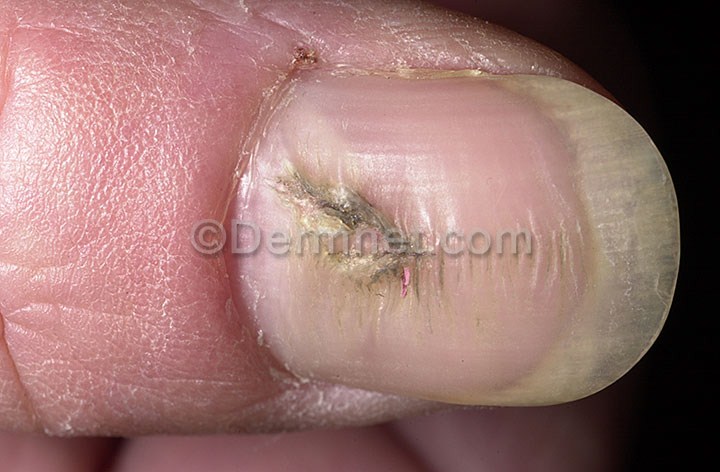
Disease: Nail Fungus and other Nail Disease